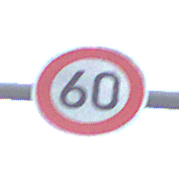
Verkehrszeichen: Geschwindigkeit60
Umgebung: Outdoor, Nature
Tageszeit: SunriseSunset
Wetter: PartlyCloudy
Licht: Natural
Jahreszeit: NotSpecified
Kontrast: MediumContrast